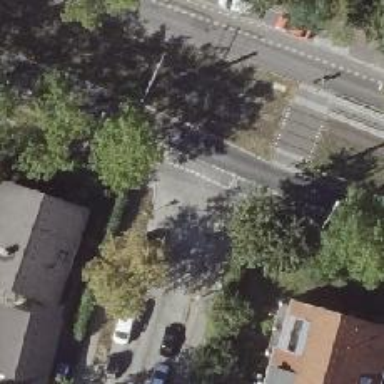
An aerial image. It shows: Unmarked road crossing.